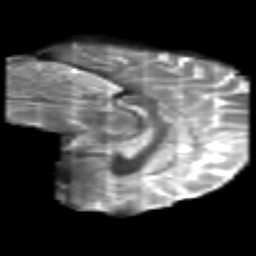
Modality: T2w
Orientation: sagittal
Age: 25
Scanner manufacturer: philips
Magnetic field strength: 3 T
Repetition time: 8.6 s
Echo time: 0.127 s